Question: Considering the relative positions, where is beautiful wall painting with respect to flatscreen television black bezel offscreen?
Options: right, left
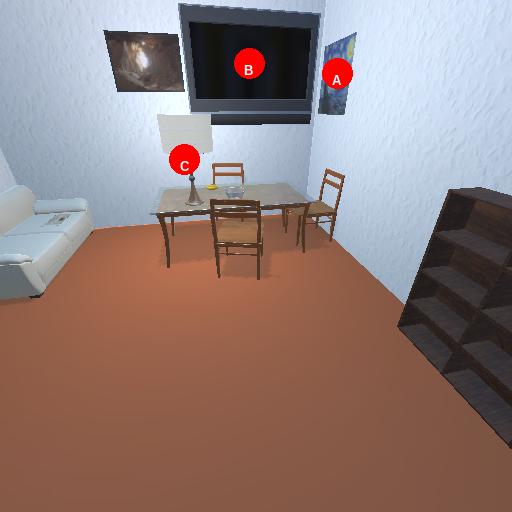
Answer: right